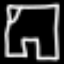
Label: pants